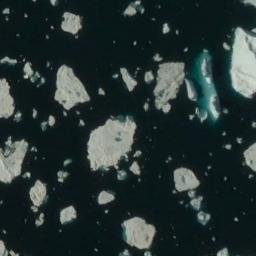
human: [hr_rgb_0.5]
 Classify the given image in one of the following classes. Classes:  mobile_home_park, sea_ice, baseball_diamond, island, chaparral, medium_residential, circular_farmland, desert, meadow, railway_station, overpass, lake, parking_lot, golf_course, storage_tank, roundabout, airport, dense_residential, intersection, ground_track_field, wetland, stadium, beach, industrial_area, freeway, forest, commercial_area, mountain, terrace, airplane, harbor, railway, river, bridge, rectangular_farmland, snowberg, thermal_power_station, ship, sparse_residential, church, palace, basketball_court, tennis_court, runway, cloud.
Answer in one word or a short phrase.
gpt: sea_ice